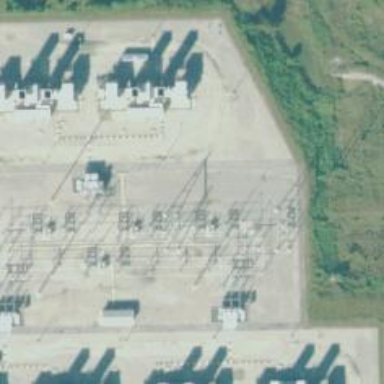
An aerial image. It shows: Switch for power supply.